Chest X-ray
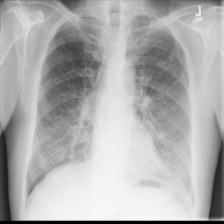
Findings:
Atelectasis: negative
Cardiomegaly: negative
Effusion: negative
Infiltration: negative
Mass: negative
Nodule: negative
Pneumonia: negative
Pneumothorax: negative
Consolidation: negative
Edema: negative
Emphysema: negative
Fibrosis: negative
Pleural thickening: negative
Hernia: negative